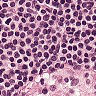
Metastatic tissue present: no